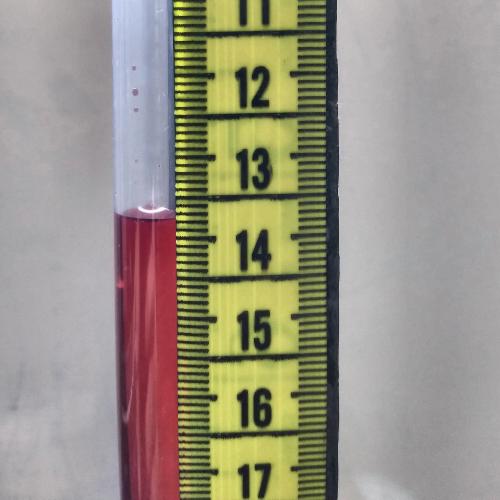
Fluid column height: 13.7 cm